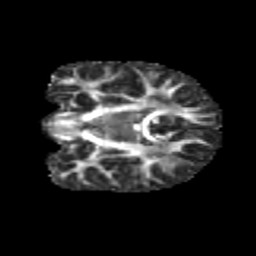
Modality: FA
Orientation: coronal
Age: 11
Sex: male
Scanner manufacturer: siemens
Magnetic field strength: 3 T
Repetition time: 3.8 s
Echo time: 0.07 s